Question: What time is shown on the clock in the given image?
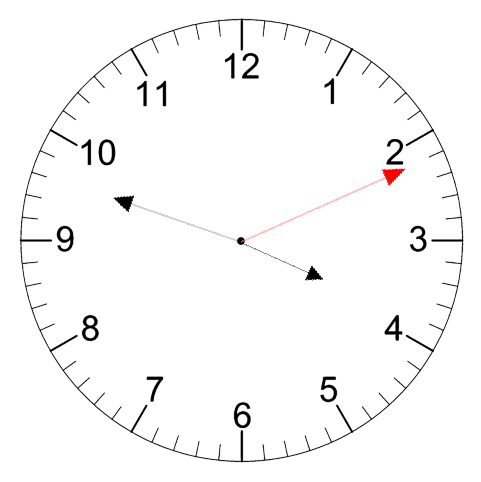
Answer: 03:48:11